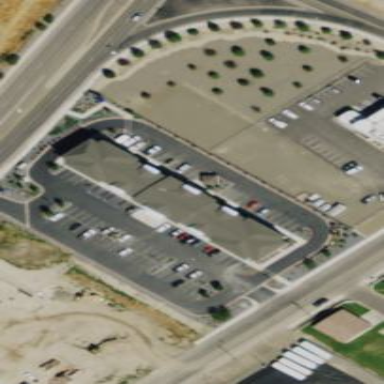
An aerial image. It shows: Hotel building.